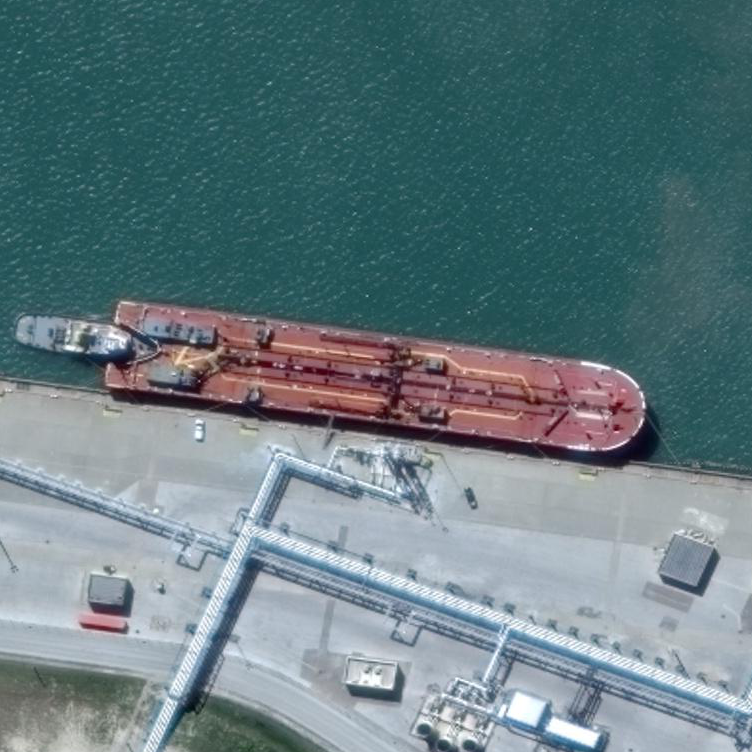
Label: Tank_ship